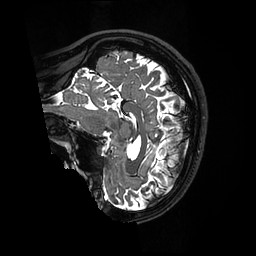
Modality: T2w
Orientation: sagittal
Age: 34
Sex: female
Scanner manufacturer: ge
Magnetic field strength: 3 T
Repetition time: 3.202 s
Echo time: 0.06575 s